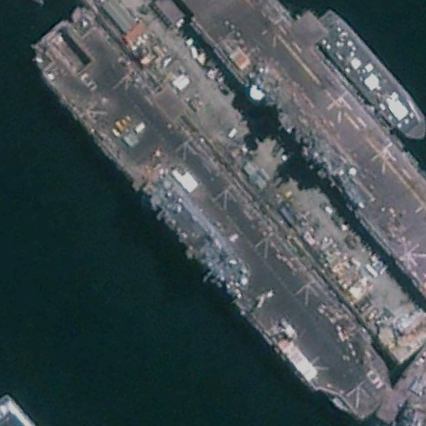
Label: assault